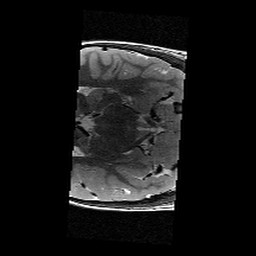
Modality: T2w
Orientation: axial
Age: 10
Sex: male
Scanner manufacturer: siemens
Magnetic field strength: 3 T
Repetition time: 9.23 s
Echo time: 0.067 s